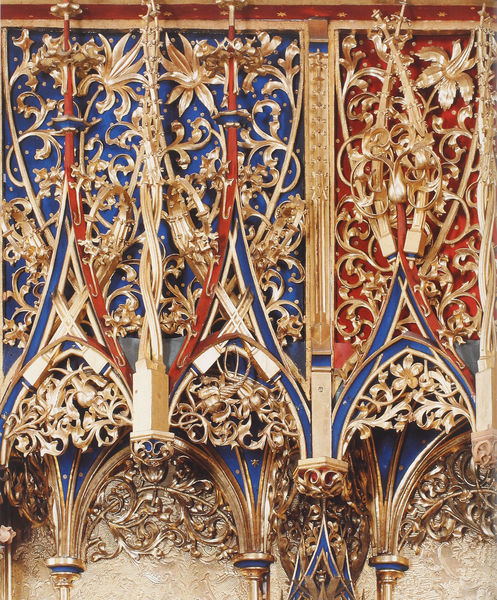
Titel: Blaubeuren, Hochaltar der ehemaligen Abteikirche St. Johannes der Täufer
Künstler: Gregor Erhart
Standort: Blaubeuren, Klosterkirche (EU - D - BW); Herstellungsort: Ulm (EU - D - BW)
Schlagwörter: blau, blätter, blumen, bunt, säulen, blüten, rot, muster, ornament, spitze, kirche, gold, gotik, schön, ranken, bogen, könig, floral, ornamente, verzierung, edel, bögen, kapitell, verschlungen, zierde, geschnitzt, gesprenge, kunstvoll, maaßwerk